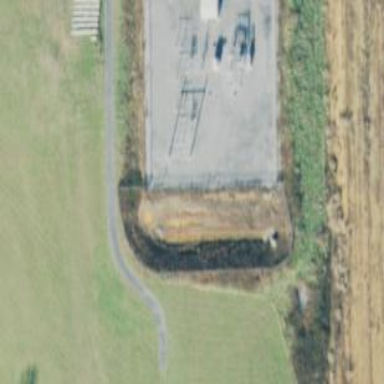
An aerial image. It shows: Distribution power substation secured by fence.